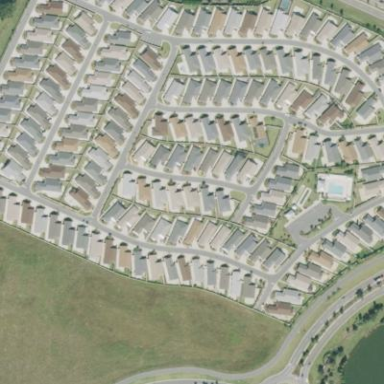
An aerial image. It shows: Residential neighbourhood.